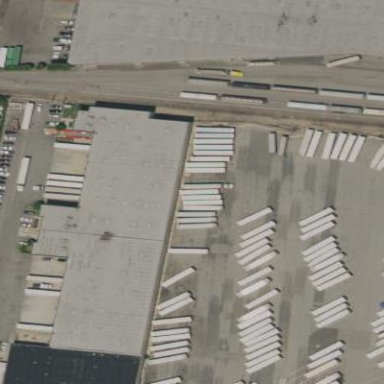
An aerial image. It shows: Warehouse building.